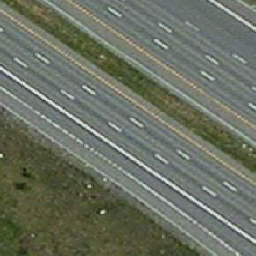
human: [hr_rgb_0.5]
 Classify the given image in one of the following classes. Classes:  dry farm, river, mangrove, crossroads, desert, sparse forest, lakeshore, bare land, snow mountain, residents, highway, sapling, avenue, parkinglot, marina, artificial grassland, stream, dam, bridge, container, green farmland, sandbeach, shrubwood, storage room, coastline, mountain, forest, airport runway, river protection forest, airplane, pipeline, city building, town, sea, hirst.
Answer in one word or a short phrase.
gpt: highway